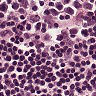
Metastatic tissue present: no